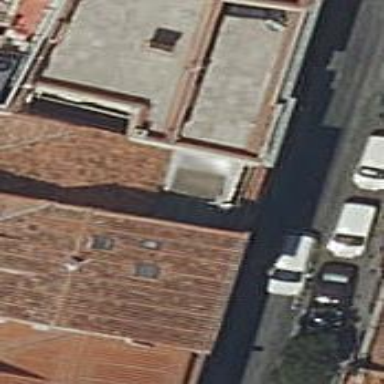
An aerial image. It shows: Restaurant.